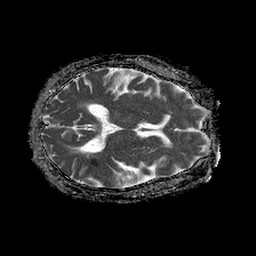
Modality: ADC
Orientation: axial
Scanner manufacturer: philips
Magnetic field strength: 1.5 T
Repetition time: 4.6 s
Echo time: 0.08517 s